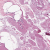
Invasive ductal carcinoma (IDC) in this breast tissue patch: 0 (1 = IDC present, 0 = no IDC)